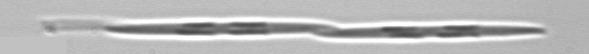
Label: Pseudo-nitzschia